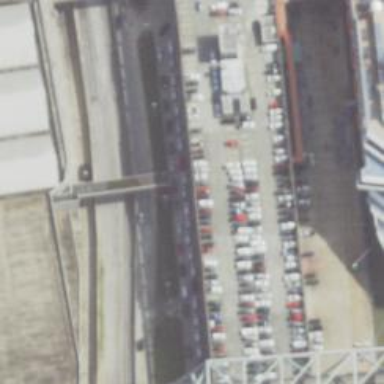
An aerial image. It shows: Multi-storey parking building.